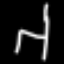
Label: chair